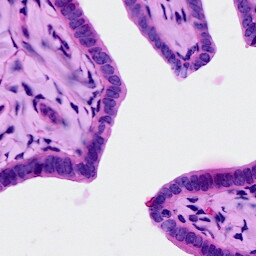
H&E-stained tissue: Ovarian